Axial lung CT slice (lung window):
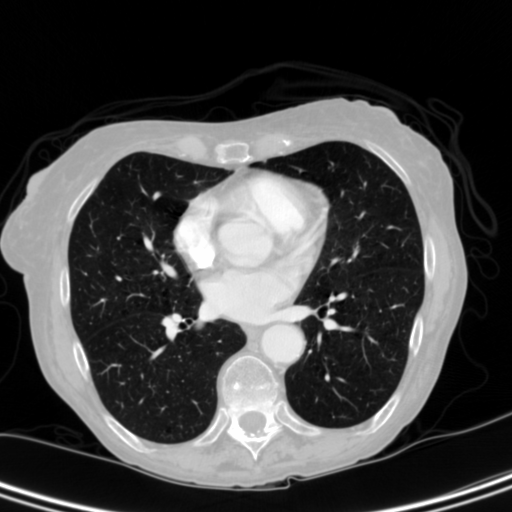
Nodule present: no